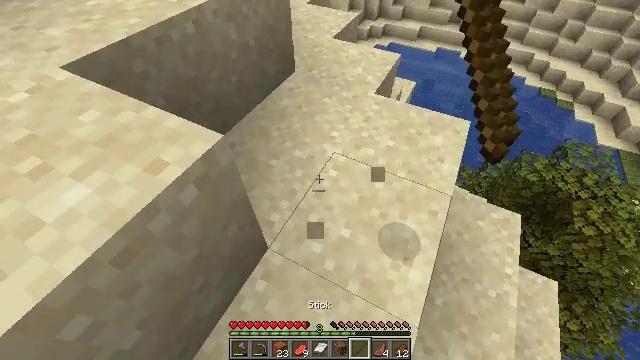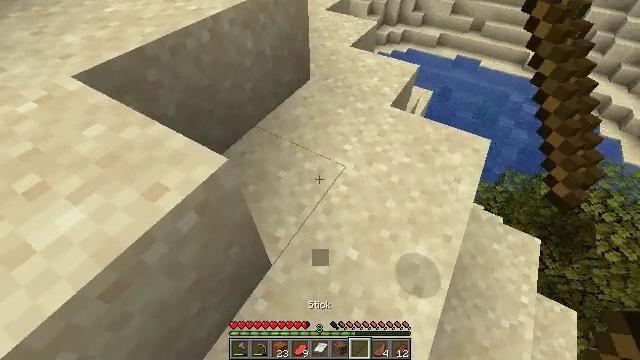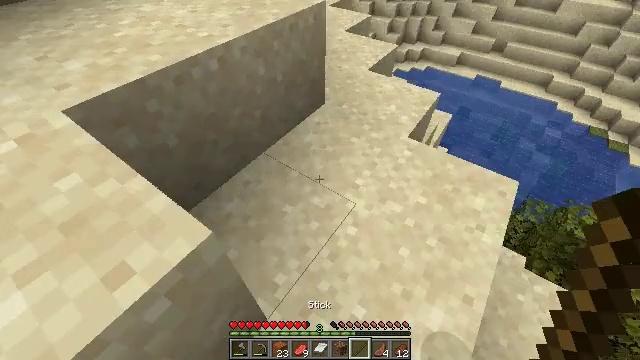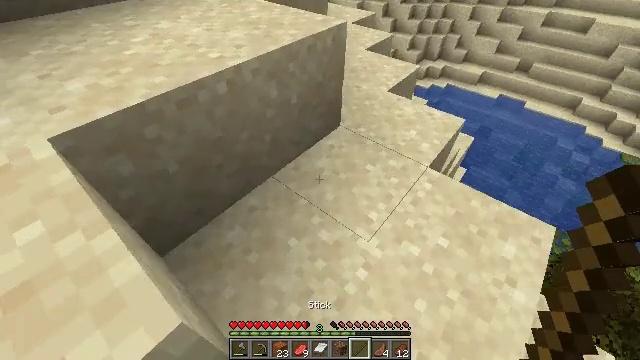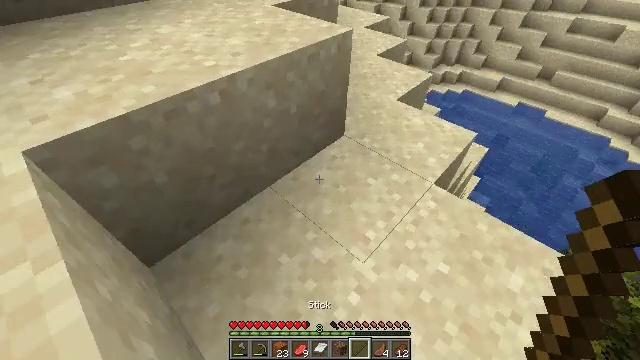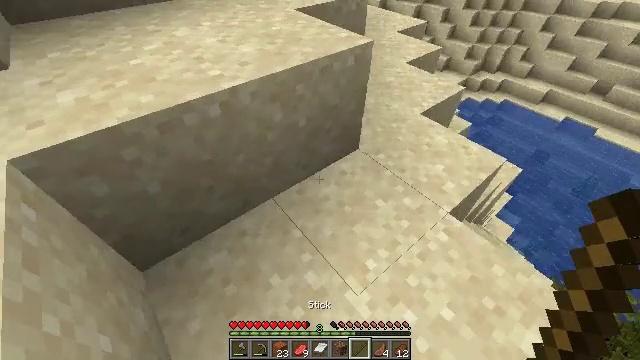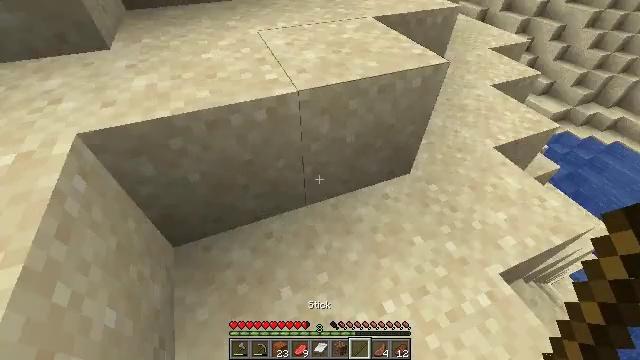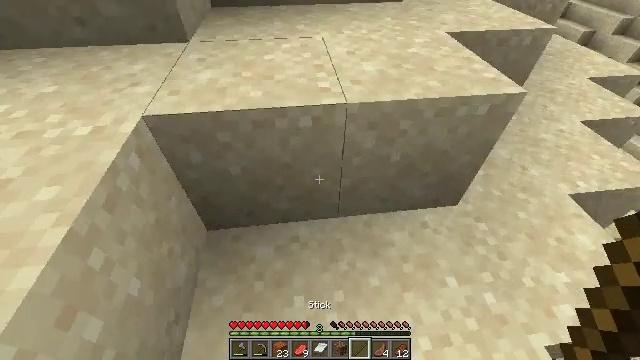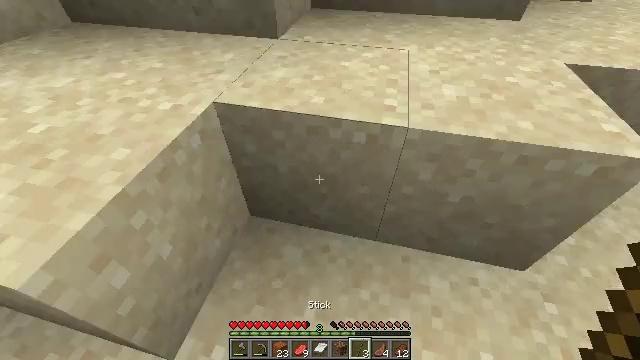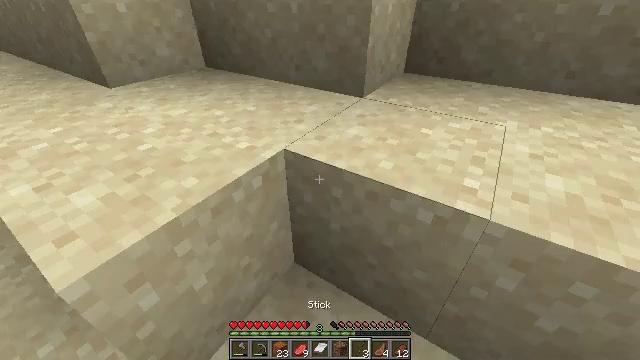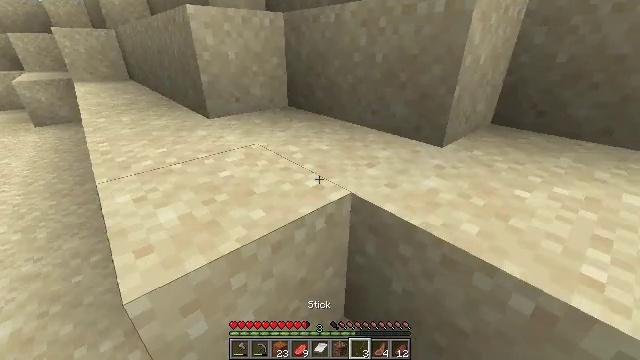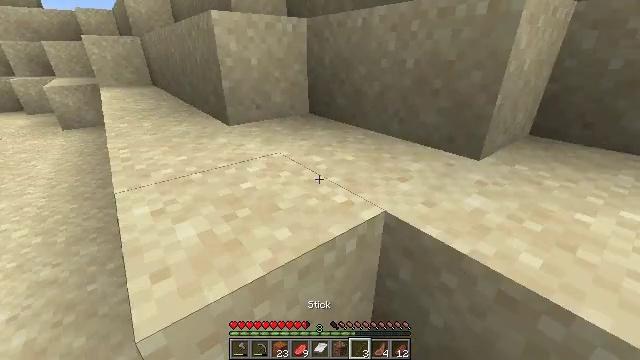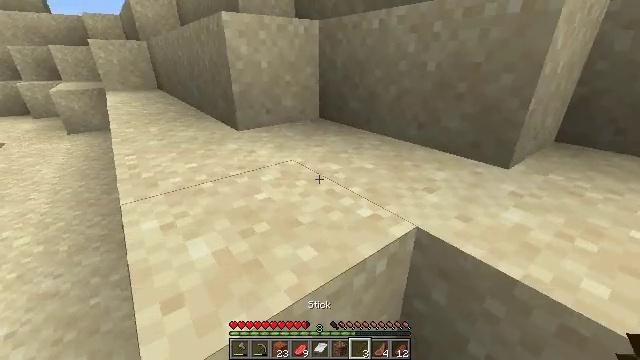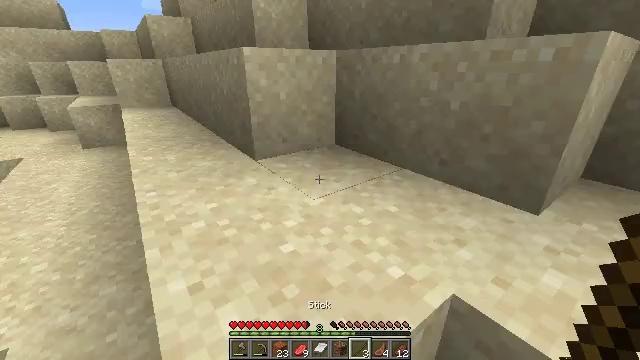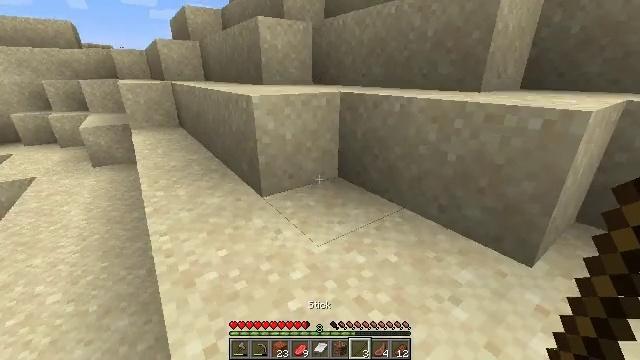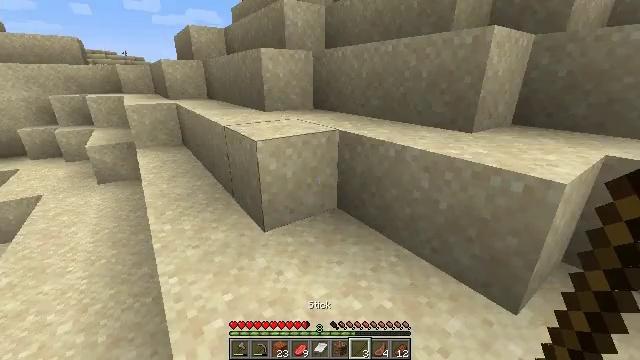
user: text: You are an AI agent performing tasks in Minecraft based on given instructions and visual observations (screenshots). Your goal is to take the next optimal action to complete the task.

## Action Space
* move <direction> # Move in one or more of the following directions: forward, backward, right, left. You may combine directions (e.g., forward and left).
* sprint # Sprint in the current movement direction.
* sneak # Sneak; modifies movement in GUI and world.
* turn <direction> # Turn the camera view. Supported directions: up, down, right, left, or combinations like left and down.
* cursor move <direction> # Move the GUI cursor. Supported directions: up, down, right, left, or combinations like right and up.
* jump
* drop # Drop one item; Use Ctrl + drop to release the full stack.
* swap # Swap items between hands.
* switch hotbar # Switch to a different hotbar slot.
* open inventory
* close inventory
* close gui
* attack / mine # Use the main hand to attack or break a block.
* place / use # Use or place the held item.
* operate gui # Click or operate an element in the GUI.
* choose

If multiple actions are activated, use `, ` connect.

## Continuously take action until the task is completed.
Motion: motion action
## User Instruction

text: Break the dead bush for sticks.
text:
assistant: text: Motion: move forward, turn left
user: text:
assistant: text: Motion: move forward, turn left and up
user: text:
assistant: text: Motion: move forward, turn left and up
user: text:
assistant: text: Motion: move forward and move right, turn left
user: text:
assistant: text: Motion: move forward and move right, turn left
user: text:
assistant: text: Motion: move forward and move right, turn left
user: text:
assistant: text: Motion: move forward and move right, turn left
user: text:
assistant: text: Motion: move forward, turn left
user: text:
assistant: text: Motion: move forward and move left, turn left and up
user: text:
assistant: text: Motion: move forward and move left, turn left and up
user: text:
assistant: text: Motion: move forward and move left, turn left and up
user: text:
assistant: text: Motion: move forward and move left
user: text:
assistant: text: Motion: move forward and move left, turn left and up, jump
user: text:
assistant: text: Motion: move forward, turn up, jump
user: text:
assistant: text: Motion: move forward, jump
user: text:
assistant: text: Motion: move forward, jump
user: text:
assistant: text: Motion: move forward, turn up, jump
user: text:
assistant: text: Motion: move forward, turn up, jump
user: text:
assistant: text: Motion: move forward, turn up, jump
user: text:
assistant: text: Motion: move forward, turn right and up, jump
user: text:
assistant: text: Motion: move forward, turn right and up, jump
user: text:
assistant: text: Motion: move forward, turn right, jump
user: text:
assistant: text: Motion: move forward, jump
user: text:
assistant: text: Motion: move forward, jump
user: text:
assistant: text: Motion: move forward, sprint, jump
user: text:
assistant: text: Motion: move forward, sprint, jump
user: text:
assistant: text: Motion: move forward, sprint, jump
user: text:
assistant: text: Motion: move forward, sprint, jump
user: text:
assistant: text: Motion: move forward, sprint, jump
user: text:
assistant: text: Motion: move forward, sprint, jump